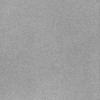
Label: dusty